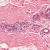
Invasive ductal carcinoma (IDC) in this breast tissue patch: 0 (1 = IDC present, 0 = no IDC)